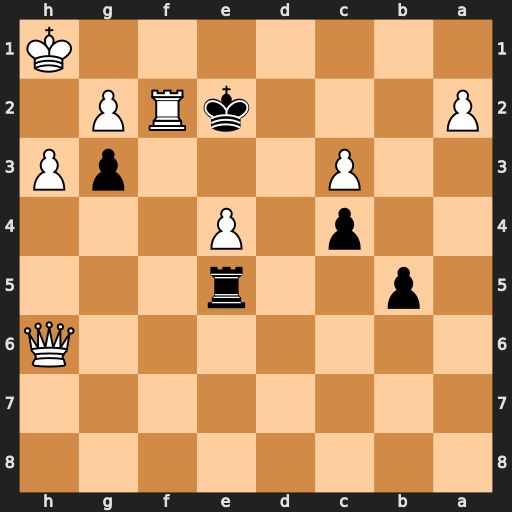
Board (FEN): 8/8/7Q/1p2r3/2p1P3/2P3pP/P3kRP1/7K
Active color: b
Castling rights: -
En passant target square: -
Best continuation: gxf2 Kh2 f1=Q